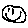
Label: smiley face